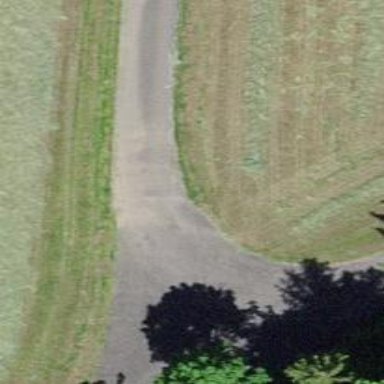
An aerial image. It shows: Paved track with grade 1 surface.